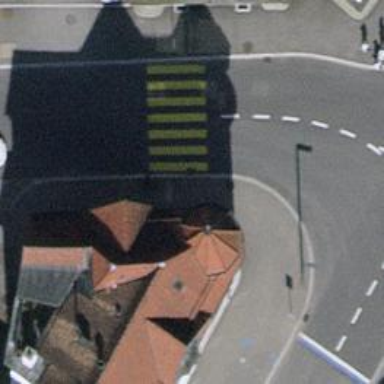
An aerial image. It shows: Sidewalk along the footway.